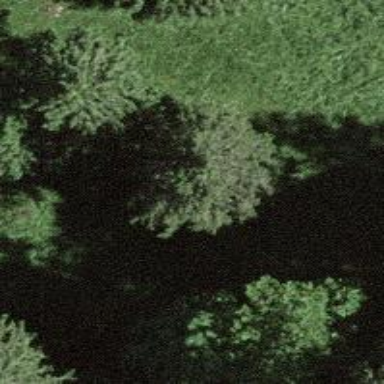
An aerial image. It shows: Beautiful tree in nature.